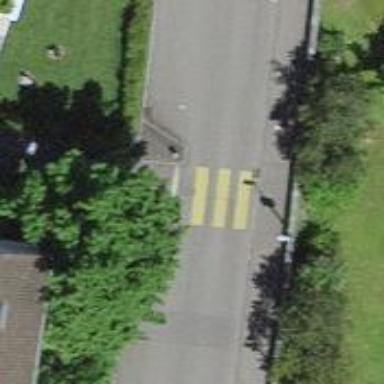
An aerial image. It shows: Residential road.